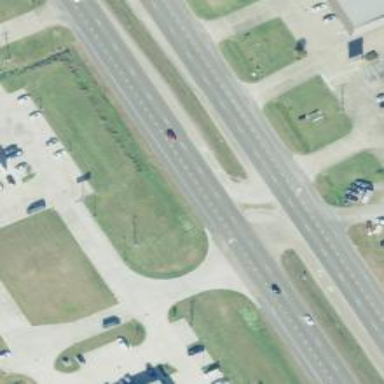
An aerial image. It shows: Trunk link road with asphalt surface.